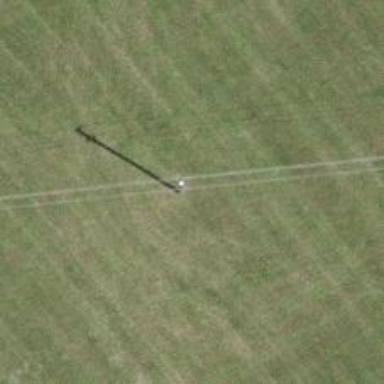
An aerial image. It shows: Utility pole in the area.